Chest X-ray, AP view. Patient: 27 years old, sex F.
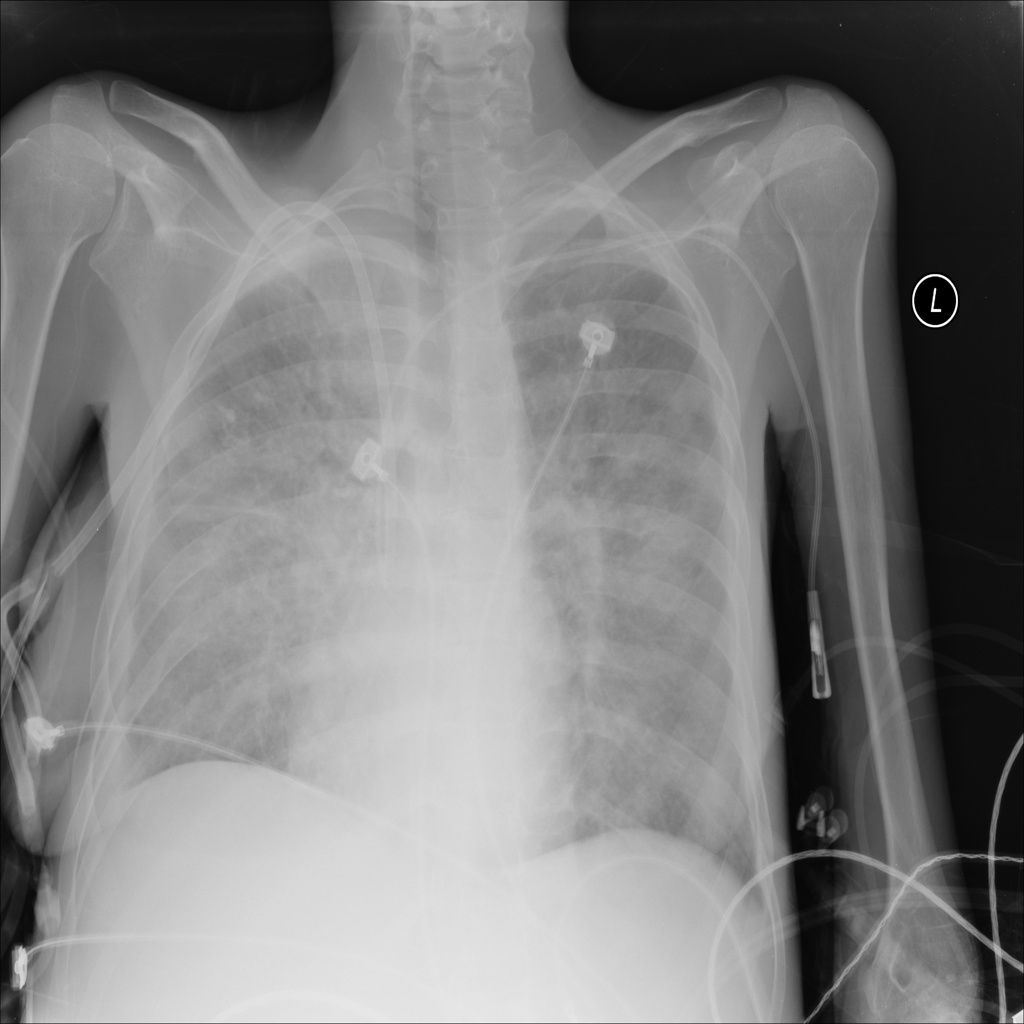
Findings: Infiltration